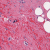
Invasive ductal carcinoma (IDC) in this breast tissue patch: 0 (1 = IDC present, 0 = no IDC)